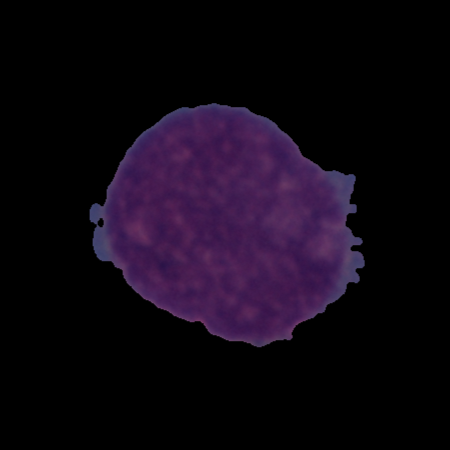
Label: cancer